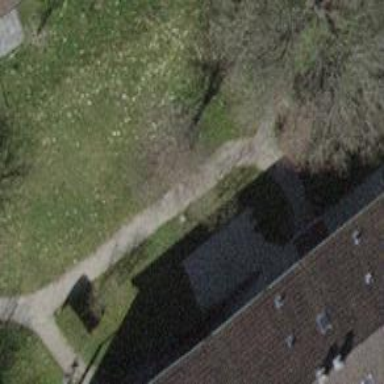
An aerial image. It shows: Path made of paving stones.